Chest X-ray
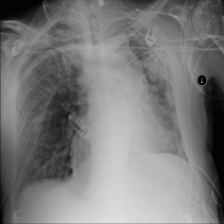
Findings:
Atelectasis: negative
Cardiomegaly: negative
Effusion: negative
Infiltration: negative
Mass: negative
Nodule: negative
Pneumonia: negative
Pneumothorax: negative
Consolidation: negative
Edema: negative
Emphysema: negative
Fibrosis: negative
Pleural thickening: negative
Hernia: negative